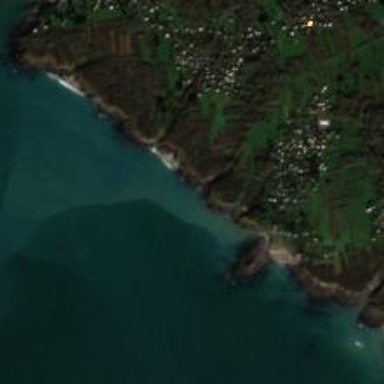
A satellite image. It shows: Beautiful bay with natural surroundings.